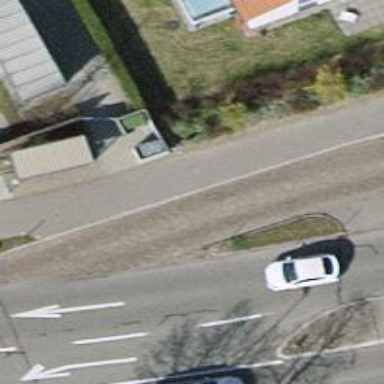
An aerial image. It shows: Bus stop with stop position for public transport.